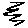
Label: zigzag